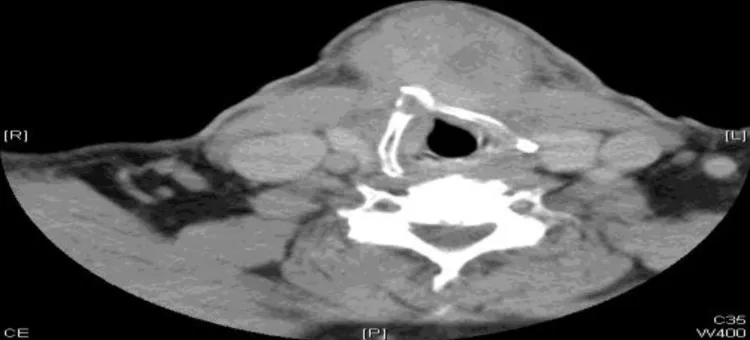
Axial CT scan of the neck at the level of hyoid bone demonstrating ill-defined low attenuation rounded lesions with thick wall in the anterior neck.
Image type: radiology (ct)